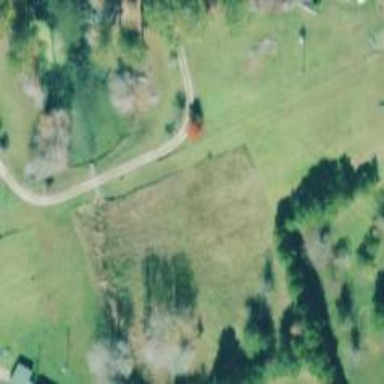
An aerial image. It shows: Driveway leading to service road.